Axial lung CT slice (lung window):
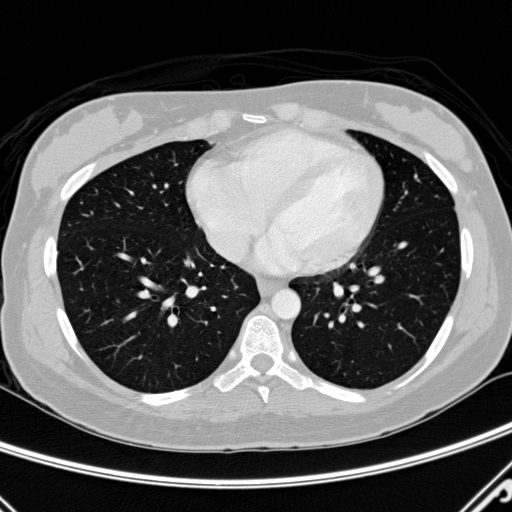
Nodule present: no